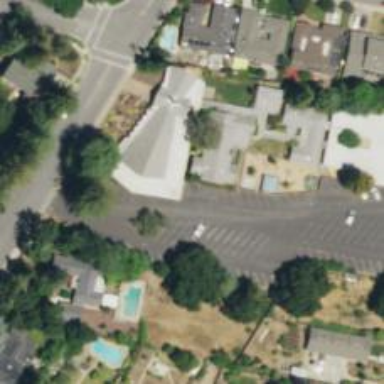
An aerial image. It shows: Asphalt parking space.